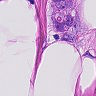
Metastatic tissue present: yes